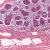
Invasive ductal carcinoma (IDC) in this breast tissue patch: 0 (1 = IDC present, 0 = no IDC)